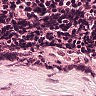
Metastatic tissue present: no